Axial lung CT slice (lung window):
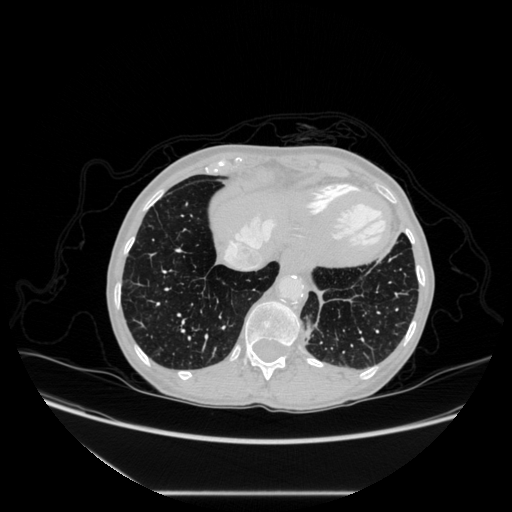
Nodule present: no